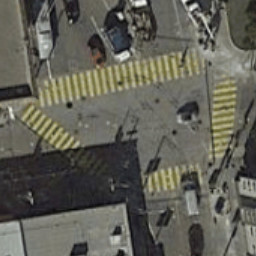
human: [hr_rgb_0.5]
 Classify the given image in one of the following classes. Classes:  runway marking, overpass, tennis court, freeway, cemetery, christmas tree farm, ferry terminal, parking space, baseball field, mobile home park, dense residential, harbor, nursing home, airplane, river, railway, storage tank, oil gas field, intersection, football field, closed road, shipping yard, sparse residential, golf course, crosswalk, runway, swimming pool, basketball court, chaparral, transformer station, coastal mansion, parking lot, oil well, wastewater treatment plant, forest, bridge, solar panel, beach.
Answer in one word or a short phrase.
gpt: crosswalk